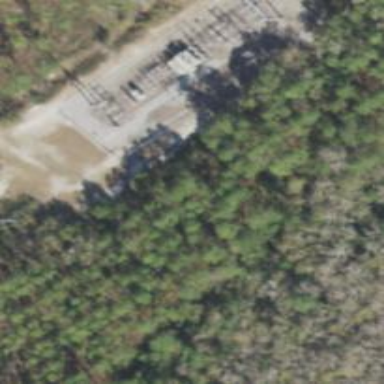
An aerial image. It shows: Fence surrounds transmission level power substation.